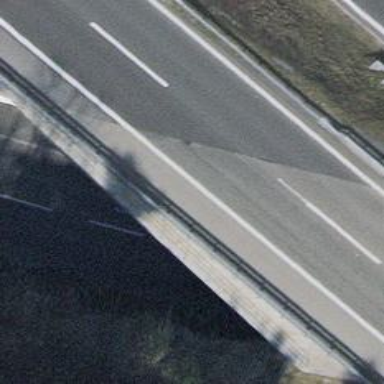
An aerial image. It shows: Tertiary road passing through tunnel.